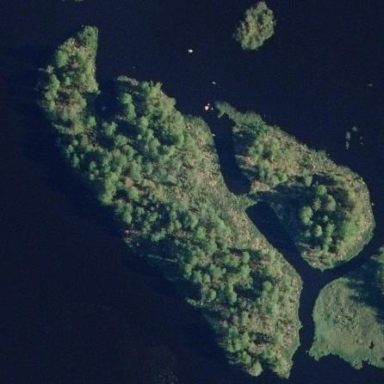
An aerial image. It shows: Islet of deciduous woodland with broadleaved trees.